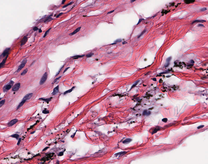
Tumor epithelial tissue: no
Tumor-associated stroma tissue: yes
Normal tissue: no